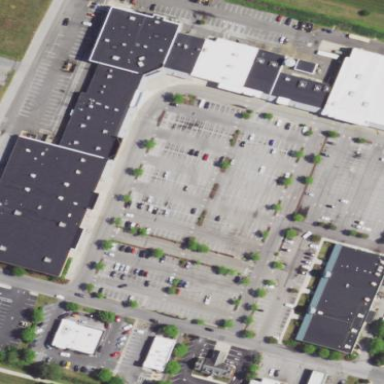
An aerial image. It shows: Retail area.